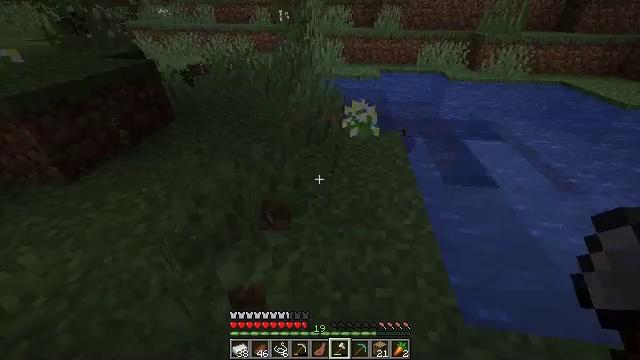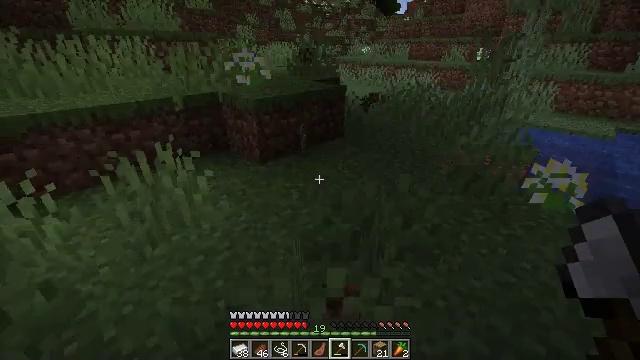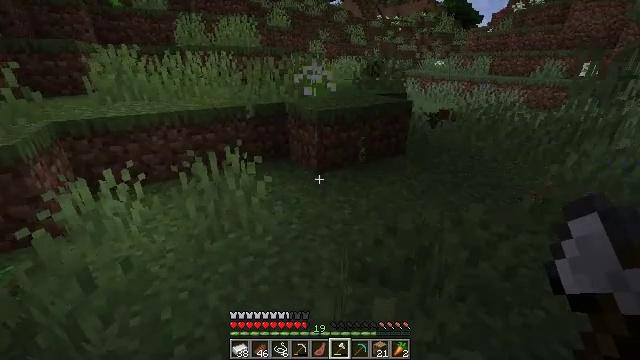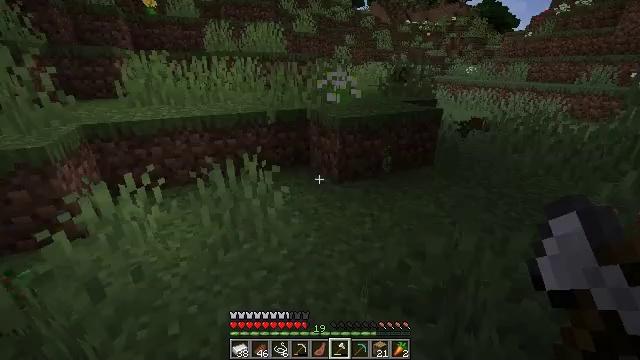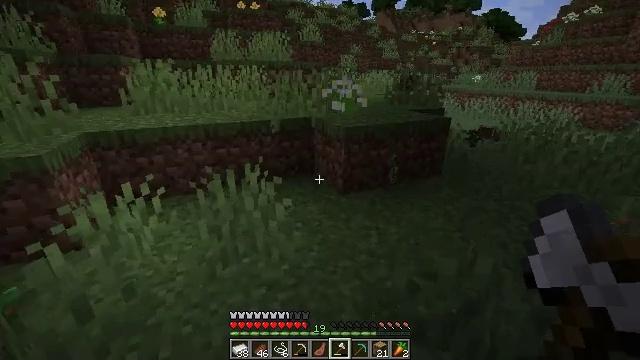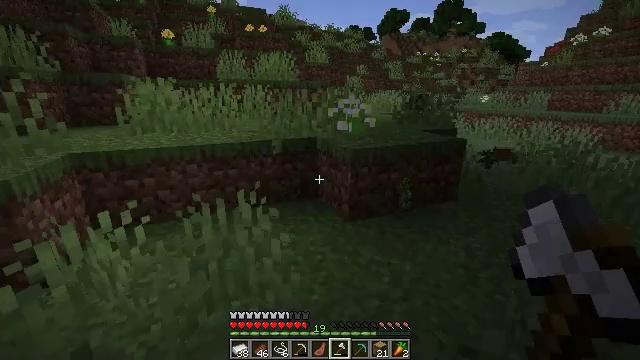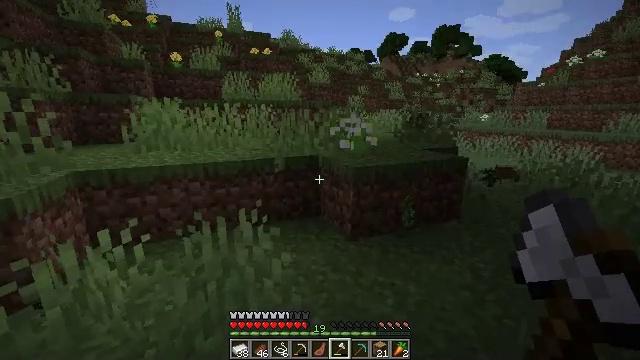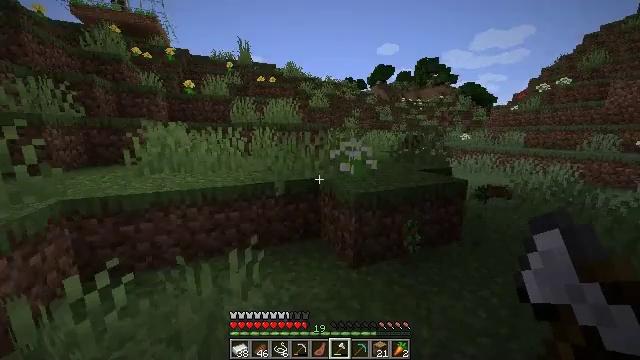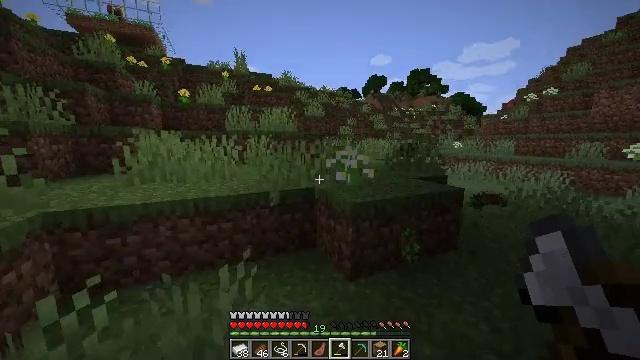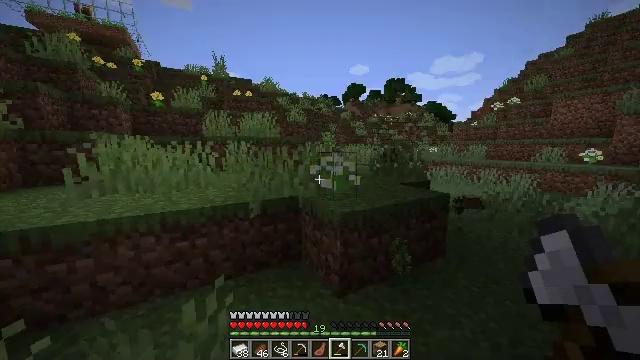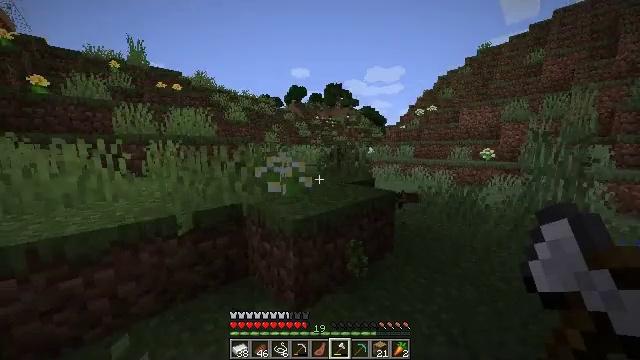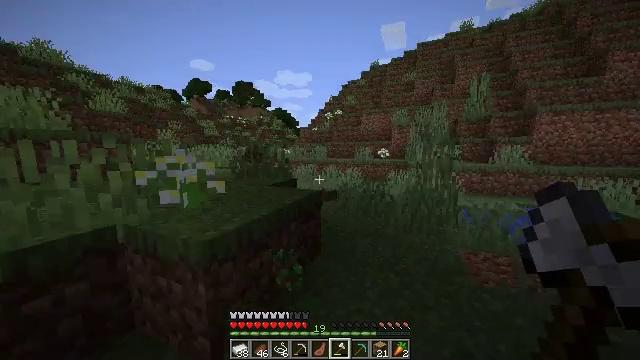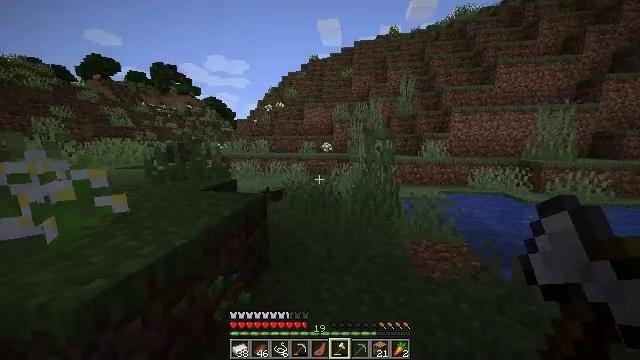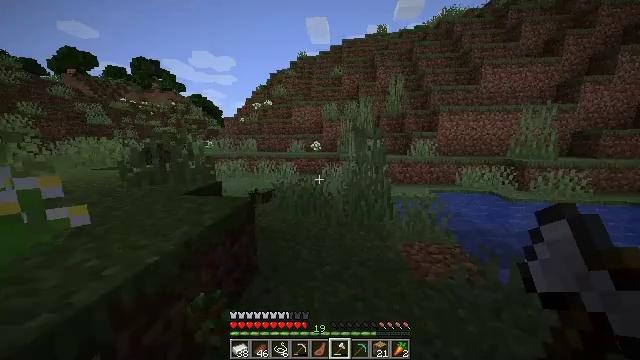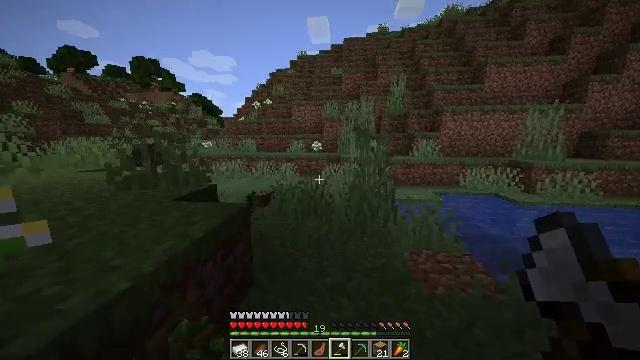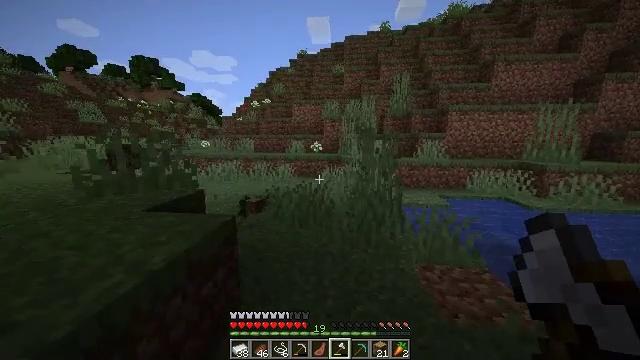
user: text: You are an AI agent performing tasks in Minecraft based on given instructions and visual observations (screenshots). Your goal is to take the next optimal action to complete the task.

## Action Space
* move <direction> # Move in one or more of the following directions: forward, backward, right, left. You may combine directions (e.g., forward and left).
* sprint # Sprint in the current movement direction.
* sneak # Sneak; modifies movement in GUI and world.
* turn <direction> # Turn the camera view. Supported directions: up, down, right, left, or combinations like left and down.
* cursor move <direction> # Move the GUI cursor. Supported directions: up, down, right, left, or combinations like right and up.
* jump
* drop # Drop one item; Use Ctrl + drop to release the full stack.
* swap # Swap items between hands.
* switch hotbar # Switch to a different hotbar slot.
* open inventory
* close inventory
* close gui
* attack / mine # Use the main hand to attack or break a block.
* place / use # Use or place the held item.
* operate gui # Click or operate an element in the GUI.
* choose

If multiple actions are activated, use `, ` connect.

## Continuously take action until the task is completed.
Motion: motion action
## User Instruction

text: Combat the sheep.
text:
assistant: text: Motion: turn left and up
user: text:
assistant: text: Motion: move forward, turn left and up
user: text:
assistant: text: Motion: move forward, turn left and up
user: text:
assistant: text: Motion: move forward, turn left and up
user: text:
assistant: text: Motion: move forward, sprint, turn left and up
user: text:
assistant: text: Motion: move forward, sprint, turn up
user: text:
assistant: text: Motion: move forward, sprint, turn up
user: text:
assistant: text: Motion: move forward, sprint, turn right and up
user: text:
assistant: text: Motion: move forward, sprint, turn right and up
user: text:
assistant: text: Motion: move forward, turn right
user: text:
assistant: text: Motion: move forward, turn right
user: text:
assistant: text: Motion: move forward, sprint, turn right and down
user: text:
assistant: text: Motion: move forward, sprint, turn right
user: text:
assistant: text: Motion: move forward, sprint
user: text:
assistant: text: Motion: move forward
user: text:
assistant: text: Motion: move forward
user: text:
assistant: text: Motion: move forward
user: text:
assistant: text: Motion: move forward, sprint
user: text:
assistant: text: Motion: move forward, sprint, turn left
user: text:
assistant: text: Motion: move forward, sprint, turn left and down
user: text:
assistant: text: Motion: move forward, sprint, turn left
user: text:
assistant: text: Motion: move forward, turn left
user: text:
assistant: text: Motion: move forward, turn left
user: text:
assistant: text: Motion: move forward, sprint, turn left
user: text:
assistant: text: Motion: move forward, sprint, turn left
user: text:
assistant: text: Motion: move forward, sprint, turn left and up
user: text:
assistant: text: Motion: move forward, sprint, turn left
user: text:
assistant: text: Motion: move forward
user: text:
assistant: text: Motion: move forward
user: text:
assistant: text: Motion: move forward